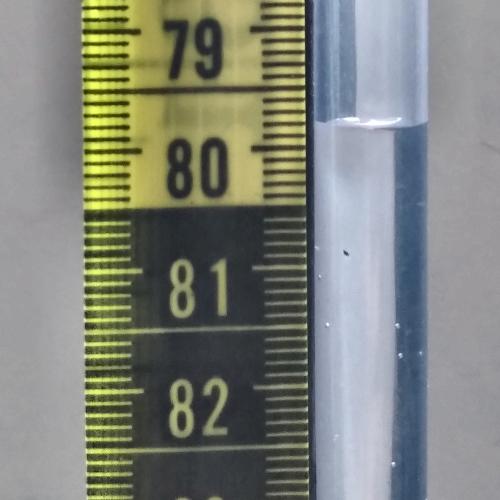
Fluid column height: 79.8 cm